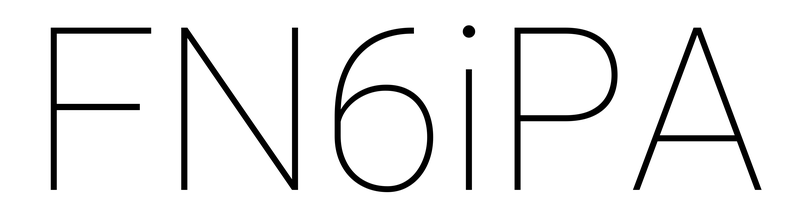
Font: Roboto_Thin